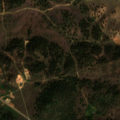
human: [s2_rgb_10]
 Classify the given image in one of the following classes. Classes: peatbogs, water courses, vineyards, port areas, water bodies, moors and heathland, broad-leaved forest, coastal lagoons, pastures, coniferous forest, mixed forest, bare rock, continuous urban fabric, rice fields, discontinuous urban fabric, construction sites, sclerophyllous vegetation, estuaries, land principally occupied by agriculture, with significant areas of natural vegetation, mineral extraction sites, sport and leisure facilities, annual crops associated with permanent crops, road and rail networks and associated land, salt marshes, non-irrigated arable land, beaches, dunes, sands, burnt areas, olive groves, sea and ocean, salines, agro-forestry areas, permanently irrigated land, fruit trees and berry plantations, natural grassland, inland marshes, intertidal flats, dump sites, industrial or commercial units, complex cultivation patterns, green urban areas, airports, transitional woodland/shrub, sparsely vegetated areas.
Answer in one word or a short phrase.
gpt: pastures, agro-forestry areas, broad-leaved forest, transitional woodland/shrub